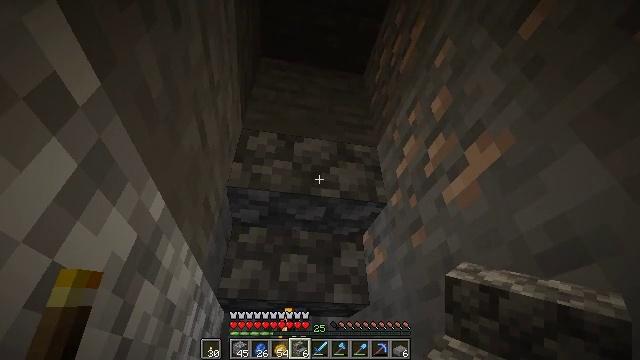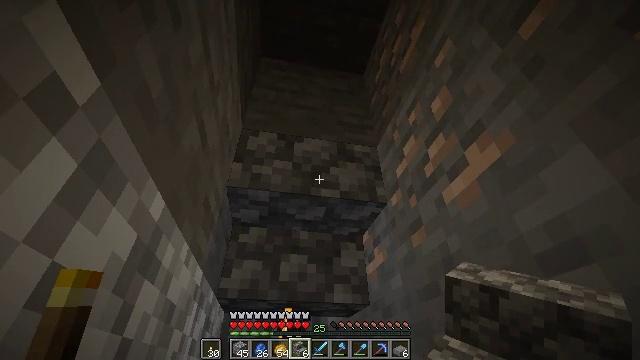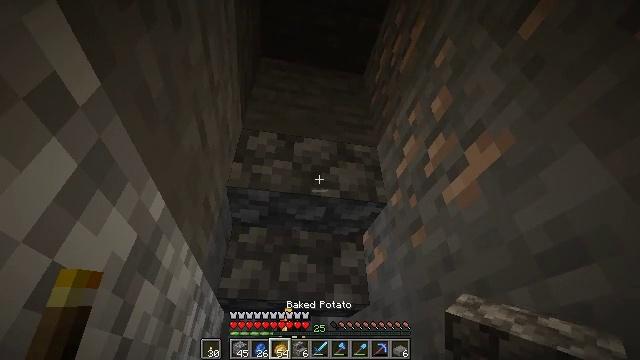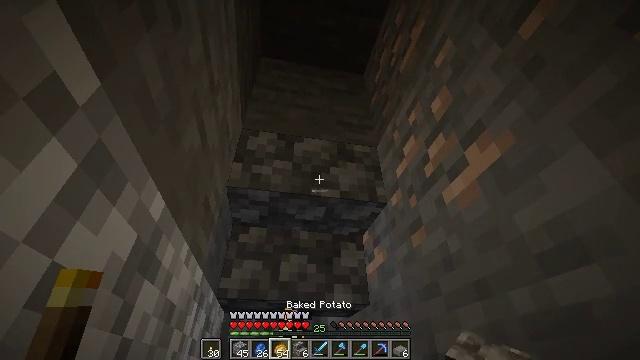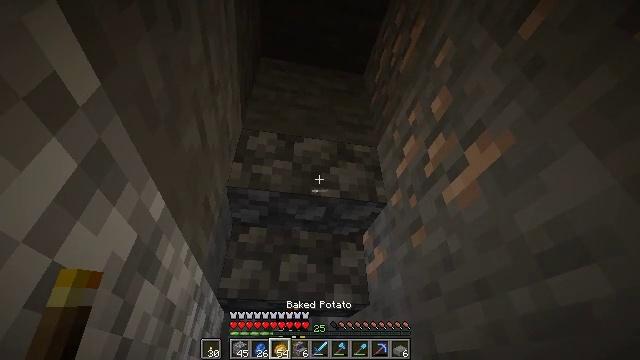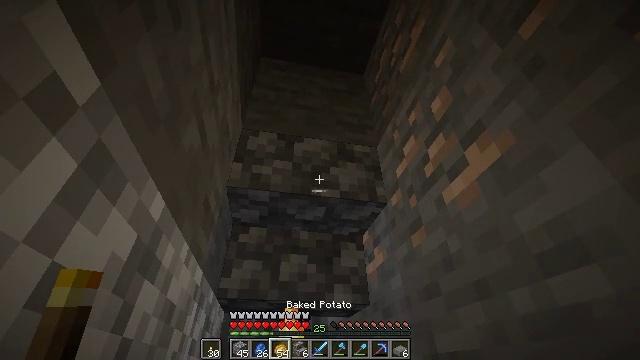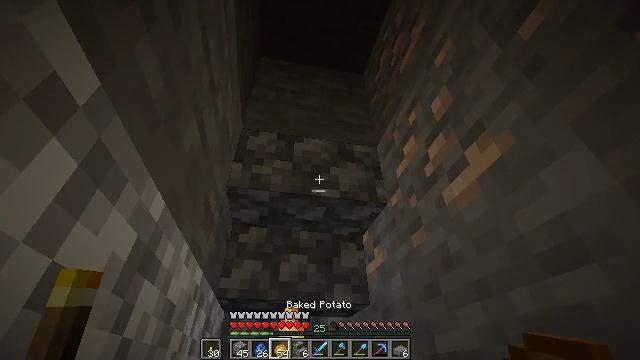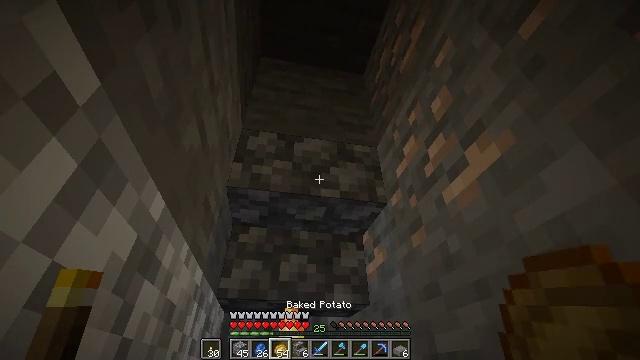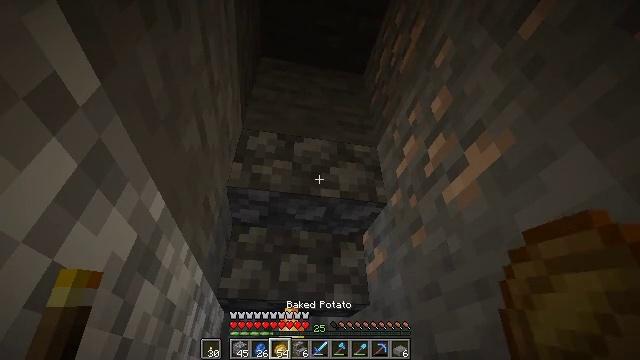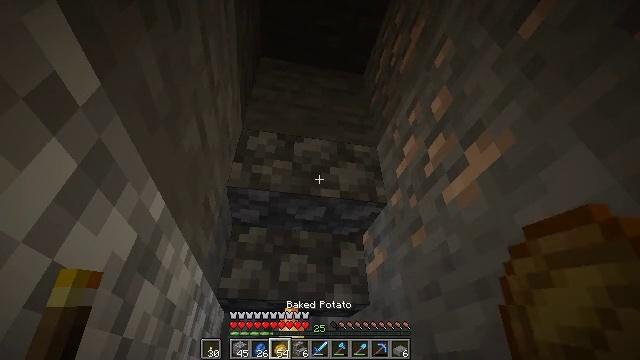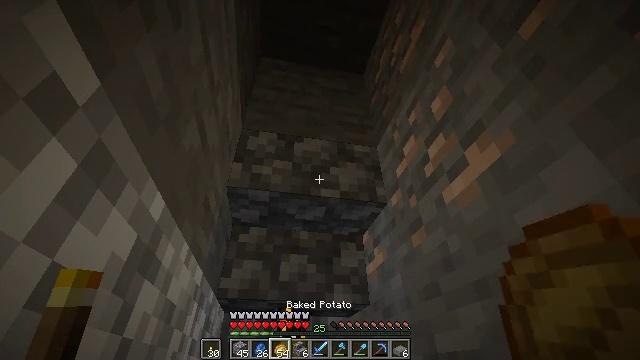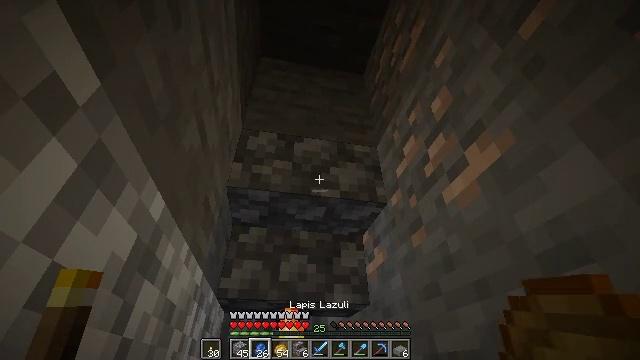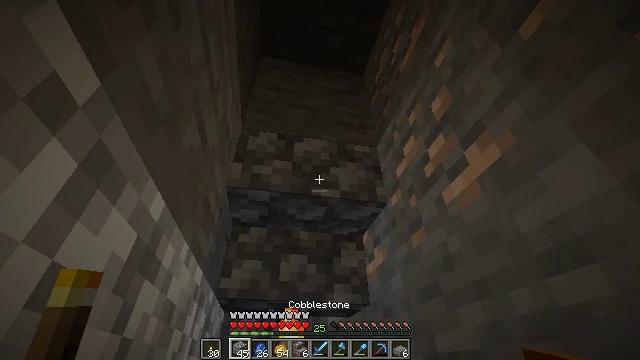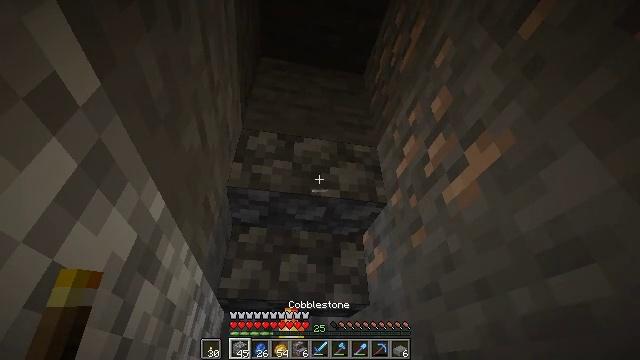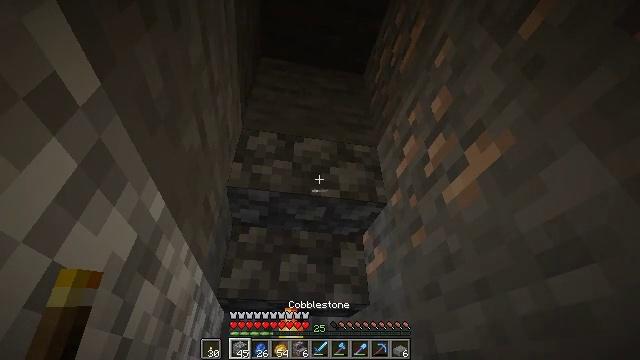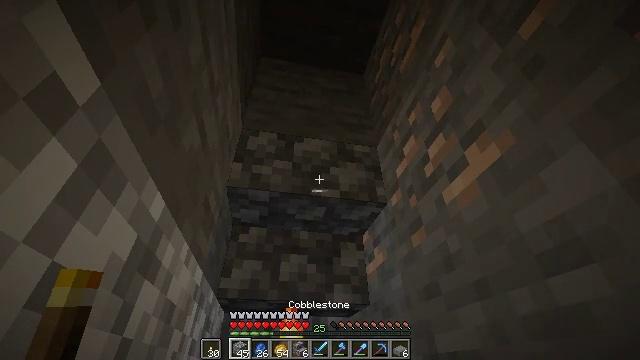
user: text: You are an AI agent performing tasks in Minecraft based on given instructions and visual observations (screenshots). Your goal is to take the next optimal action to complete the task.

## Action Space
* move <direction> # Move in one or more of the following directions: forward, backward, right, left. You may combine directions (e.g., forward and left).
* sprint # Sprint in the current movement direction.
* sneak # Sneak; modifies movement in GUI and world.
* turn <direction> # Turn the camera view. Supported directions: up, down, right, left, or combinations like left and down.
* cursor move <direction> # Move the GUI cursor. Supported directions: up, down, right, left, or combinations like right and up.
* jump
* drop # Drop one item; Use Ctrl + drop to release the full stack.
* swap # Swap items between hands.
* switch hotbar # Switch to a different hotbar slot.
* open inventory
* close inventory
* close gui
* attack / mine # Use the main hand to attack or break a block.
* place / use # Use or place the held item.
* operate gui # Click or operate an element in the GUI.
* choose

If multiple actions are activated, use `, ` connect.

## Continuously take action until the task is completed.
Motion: motion action
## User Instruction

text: Collect the cobblestone stairs.
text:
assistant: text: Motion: no_op
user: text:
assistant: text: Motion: no_op
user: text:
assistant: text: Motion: no_op
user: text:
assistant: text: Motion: no_op
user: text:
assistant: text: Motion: no_op
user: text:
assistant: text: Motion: no_op
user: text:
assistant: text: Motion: no_op
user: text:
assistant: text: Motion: no_op
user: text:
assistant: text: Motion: no_op
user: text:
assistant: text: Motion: no_op
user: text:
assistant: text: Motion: no_op
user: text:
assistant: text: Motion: no_op
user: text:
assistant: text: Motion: no_op
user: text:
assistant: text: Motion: no_op
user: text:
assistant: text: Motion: no_op
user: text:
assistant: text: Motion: no_op
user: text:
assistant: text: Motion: no_op
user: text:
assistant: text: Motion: no_op
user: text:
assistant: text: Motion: no_op
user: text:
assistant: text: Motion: no_op
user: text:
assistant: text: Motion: no_op
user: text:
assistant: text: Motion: no_op
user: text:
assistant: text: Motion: no_op
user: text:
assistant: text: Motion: no_op
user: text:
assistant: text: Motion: no_op
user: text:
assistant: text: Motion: no_op
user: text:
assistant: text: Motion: no_op
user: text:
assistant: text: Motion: no_op
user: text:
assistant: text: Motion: no_op
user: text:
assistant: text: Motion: no_op